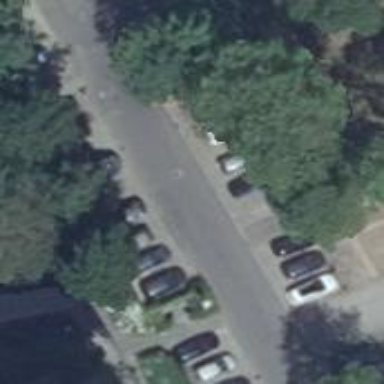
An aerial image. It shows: Service road with asphalt surface and perpendicular street-side parking on the left lane.